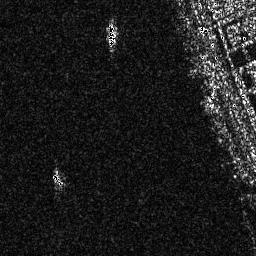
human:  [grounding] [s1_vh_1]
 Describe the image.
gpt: In the satellite image, there is  <ref>1 small ship </ref> <box>[[19, 66, 24, 73, 0]]</box> located at left,  <ref>1 small ship </ref> <box>[[41, 7, 45, 18, 0]]</box> located at top.